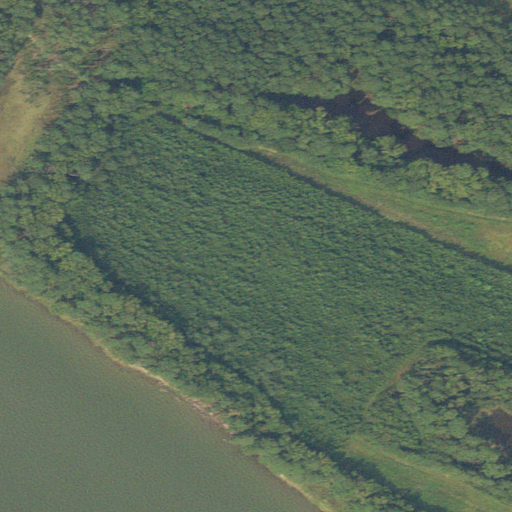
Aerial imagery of island in Virginia named Belle Isle containing woody wetlands, cultivated crops, herbaceous wetlands, open water, evergreen forest, grassland, and deciduous forest